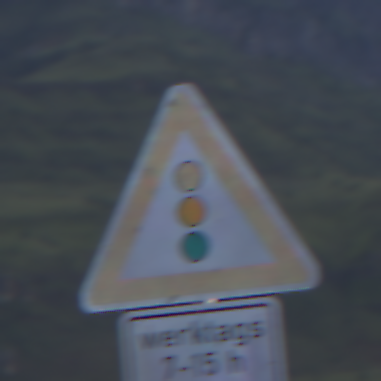
Verkehrszeichen: Lichtzeichenanlage
Zusatzzeichen unten: ZeitangabenMitBeschraenkungAufWochentage10
Umgebung: Outdoor, Nature
Tageszeit: SunriseSunset
Wetter: PartlyCloudy
Licht: Natural
Jahreszeit: NotSpecified
Kontrast: LowContrast